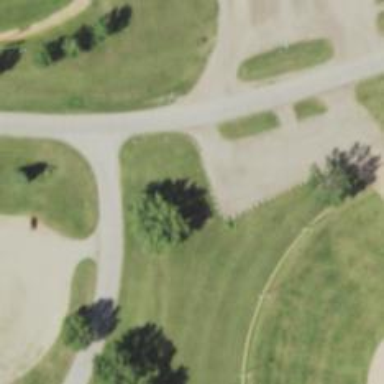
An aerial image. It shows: Disc golf hole.